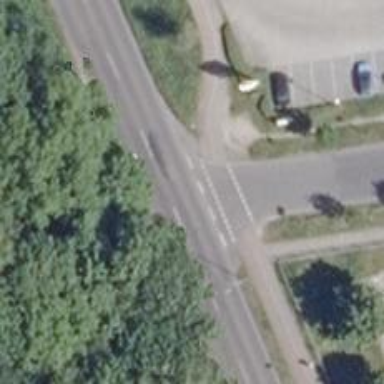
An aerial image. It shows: Primary highway with asphalt surface. There are separate sidewalks on both sides. The parking lanes are parallel to the road on both sides.